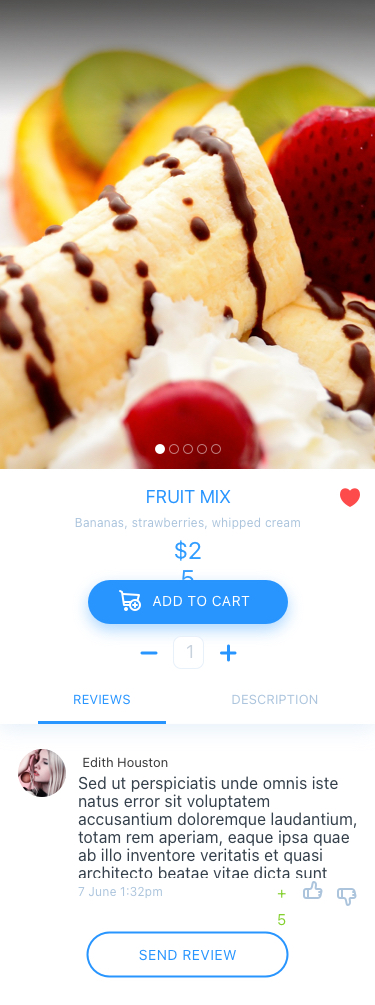
Text in this UI design:
Reviews
Description
Fruit mix
Bananas, strawberries, whipped cream
$25
Add to cart
1
Edith Houston
Sed ut perspiciatis unde omnis iste natus error sit voluptatem accusantium doloremque laudantium, totam rem aperiam, eaque ipsa quae ab illo inventore veritatis et quasi architecto beatae vitae dicta sunt explicabo. Nemo enim ipsam voluptatem quia voluptas sit aspernatur aut odit aut fugit, sed quia consequuntur magni dolores eos qui ratione voluptatem sequi nesciunt. Neque porro quisquam est, qui dolorem ipsum quia dolor sit amet, consectetur, adipisci velit, sed quia non numquam eius modi tempora incidunt ut labore et dolore magnam aliquam quaerat voluptatem. Ut enim ad minima veniam, quis nostrum exercitationem ullam corporis suscipit laboriosam, nisi ut aliquid ex ea commodi consequatur? Quis autem vel eum iure reprehenderit qui in ea voluptate velit esse quam nihil molestiae consequatur, vel illum qui dolorem eum fugiat quo voluptas nulla pariatur? At vero eos et accusamus et iusto odio dignissimos ducimus qui blanditiis praesentium voluptatum deleniti atque corrupti quos dolores et quas molestias excepturi sint occaecati cupiditate non provident, similique sunt in culpa qui officia deserunt mollitia animi, id est laborum et dolorum fuga. Et harum quidem rerum facilis est et expedita distinctio.
7 June 1:32pm
+5